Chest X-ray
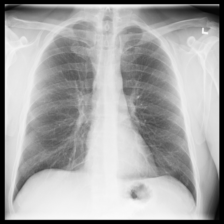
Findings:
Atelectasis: negative
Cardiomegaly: negative
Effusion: negative
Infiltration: positive
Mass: negative
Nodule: negative
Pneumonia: negative
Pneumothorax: negative
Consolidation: negative
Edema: negative
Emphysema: negative
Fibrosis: negative
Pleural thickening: negative
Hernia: negative